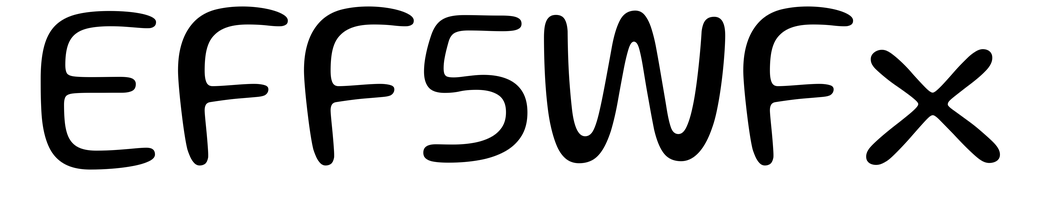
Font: Gluten_Light